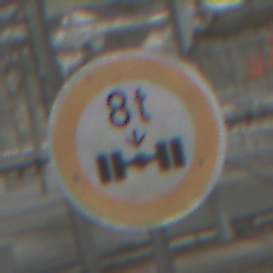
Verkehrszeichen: TatsaechlicheAchslast
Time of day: Midday
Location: Roofed (Special)
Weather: Overcast
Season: NotSpecified
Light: Natural